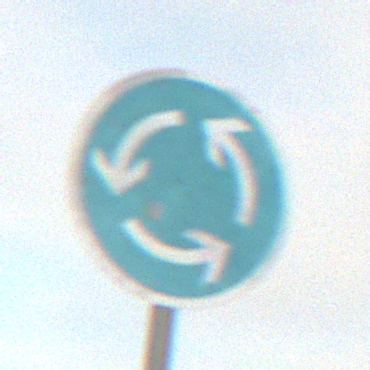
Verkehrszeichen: Kreisverkehr
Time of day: SunriseSunset
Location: Outdoor (Nature)
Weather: PartlyCloudy
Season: NotSpecified
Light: Natural